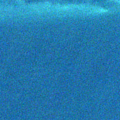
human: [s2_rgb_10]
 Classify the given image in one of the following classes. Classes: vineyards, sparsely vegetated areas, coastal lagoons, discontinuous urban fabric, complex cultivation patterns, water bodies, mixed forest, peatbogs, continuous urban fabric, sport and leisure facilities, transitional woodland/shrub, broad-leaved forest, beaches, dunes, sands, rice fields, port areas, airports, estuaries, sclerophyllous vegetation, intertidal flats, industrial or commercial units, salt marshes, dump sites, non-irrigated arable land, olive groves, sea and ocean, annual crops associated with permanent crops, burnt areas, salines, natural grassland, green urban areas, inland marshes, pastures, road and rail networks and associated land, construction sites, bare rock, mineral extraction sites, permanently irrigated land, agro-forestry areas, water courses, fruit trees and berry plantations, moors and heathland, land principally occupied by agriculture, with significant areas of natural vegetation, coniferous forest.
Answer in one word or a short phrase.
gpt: sea and ocean